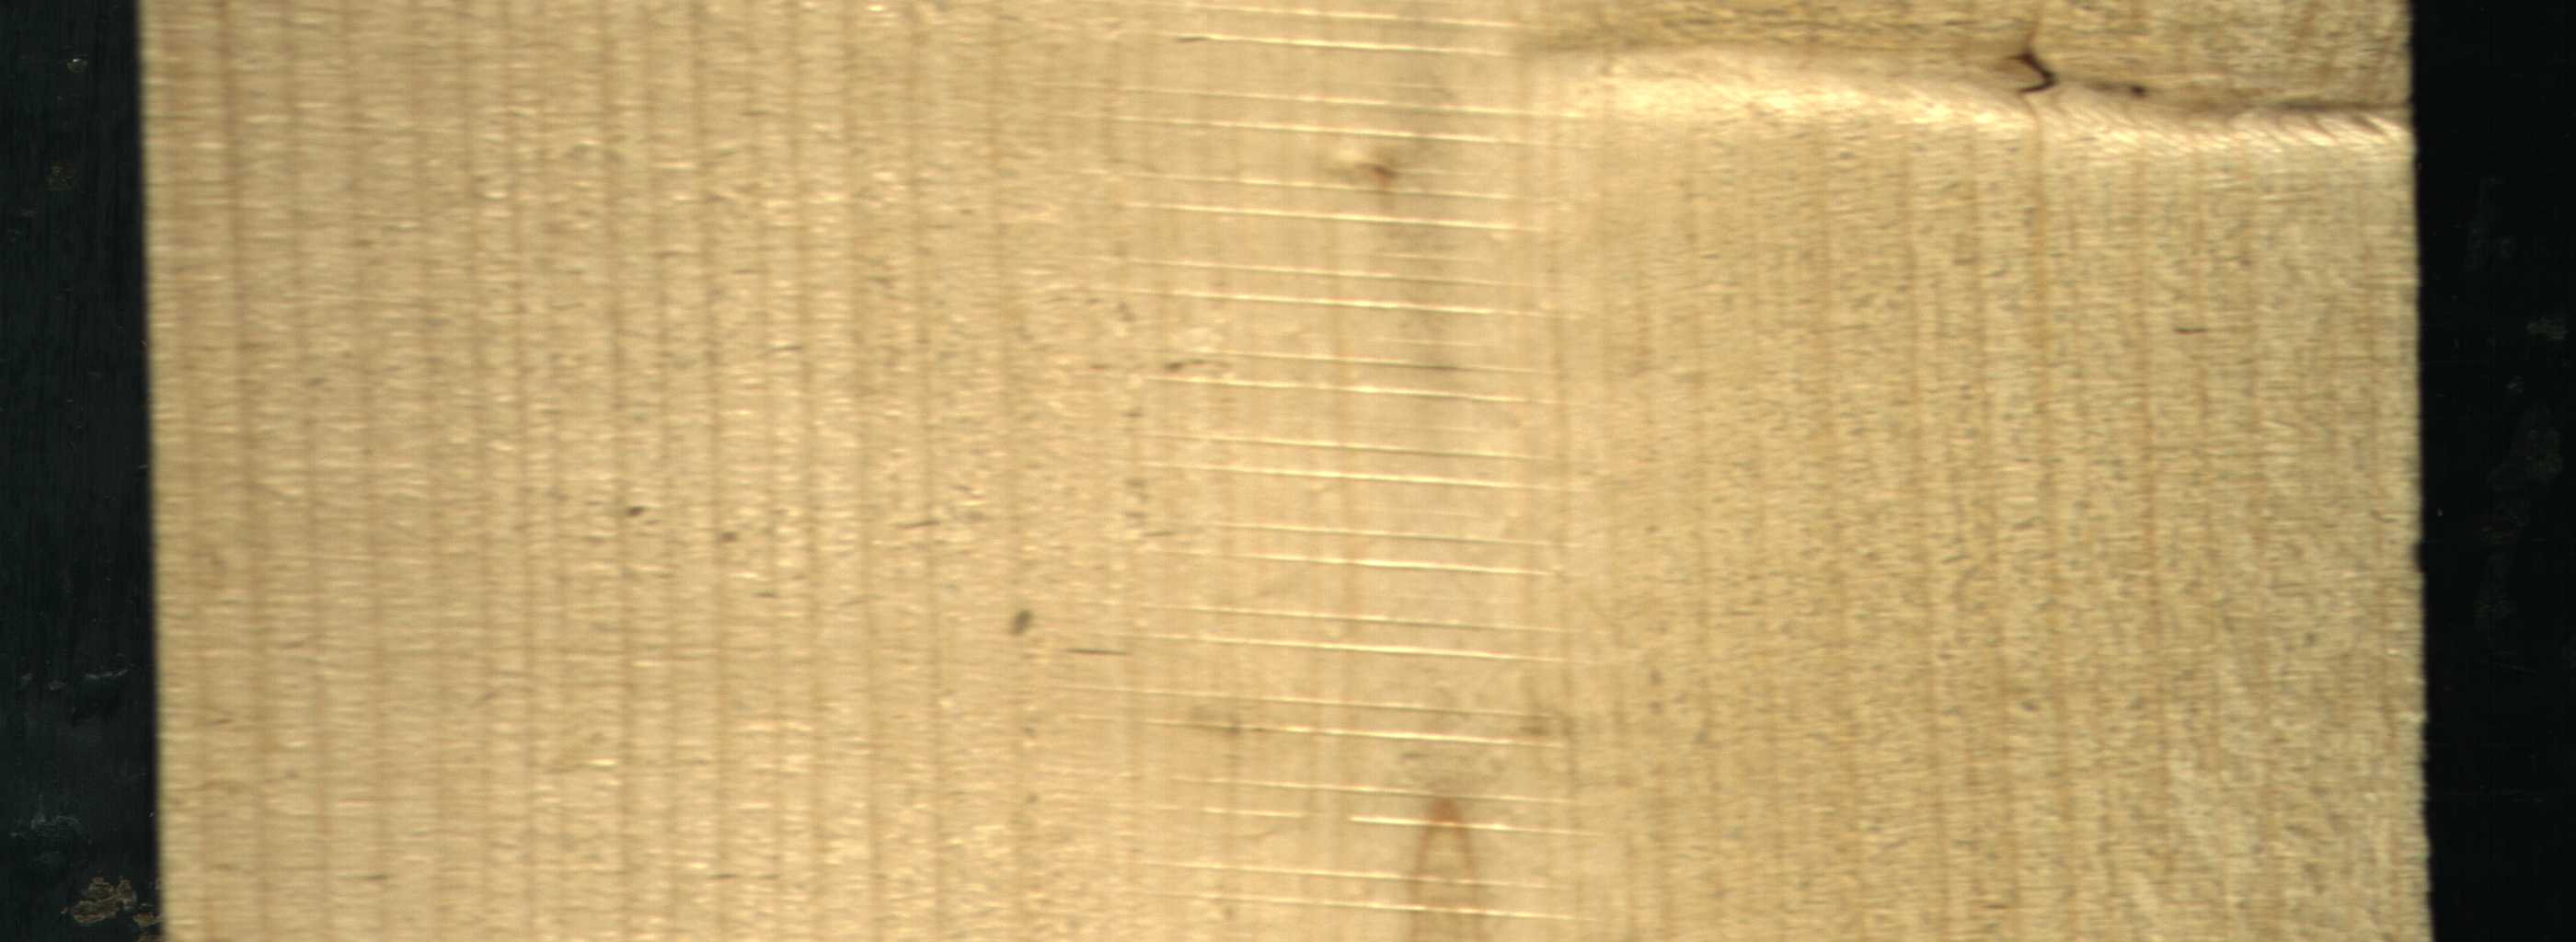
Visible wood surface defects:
resin